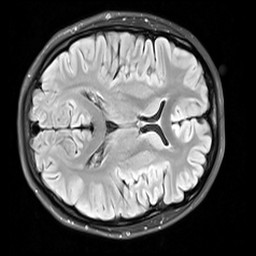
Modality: FLAIR
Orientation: axial
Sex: female
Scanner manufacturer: siemens
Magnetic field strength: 3 T
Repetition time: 10 s
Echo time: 0.09 s